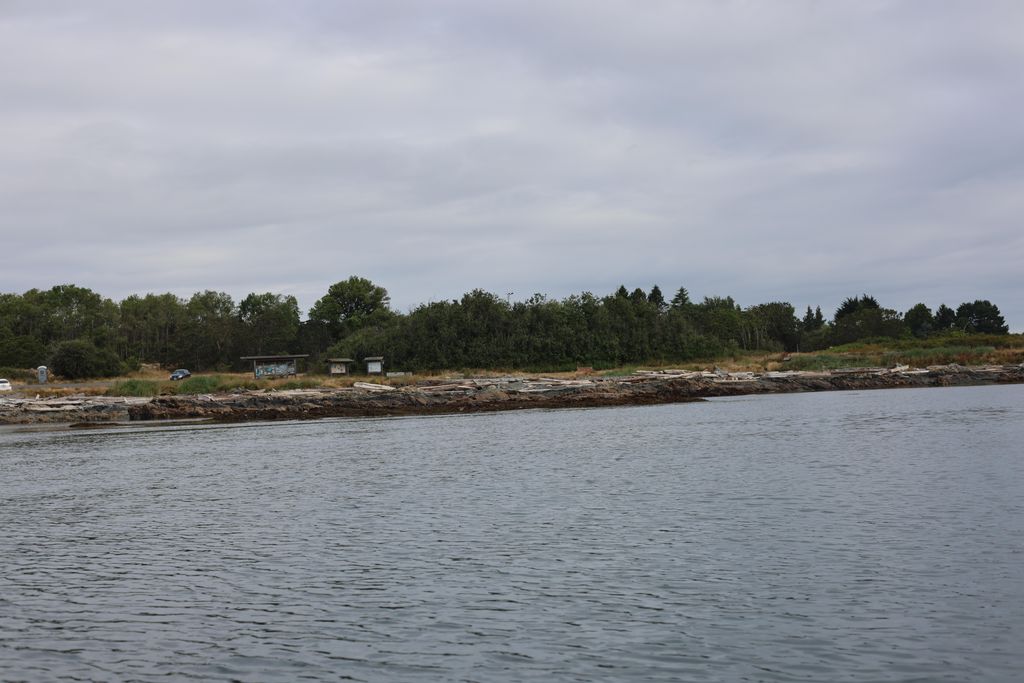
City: victoria